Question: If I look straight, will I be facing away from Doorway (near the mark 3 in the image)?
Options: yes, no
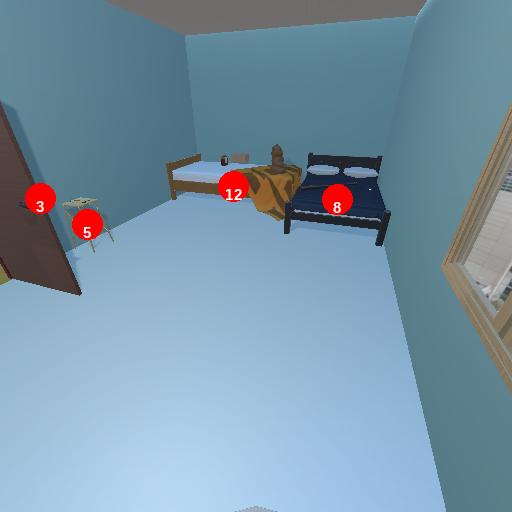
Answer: yes